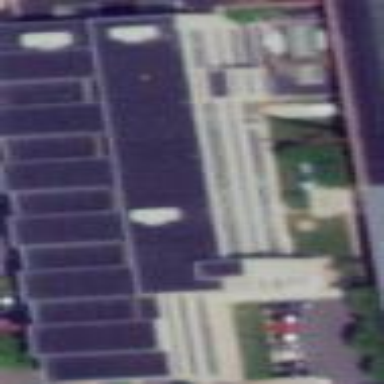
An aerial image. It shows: Building.